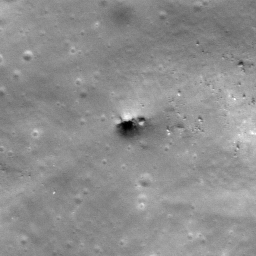
Pit: Copernicus 5
Host crater: Copernicus
Host type: impact_melt
Lunar coordinates: latitude 9.016, longitude 339.745